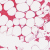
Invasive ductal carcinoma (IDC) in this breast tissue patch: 0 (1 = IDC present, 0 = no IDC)